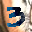
Label: 3